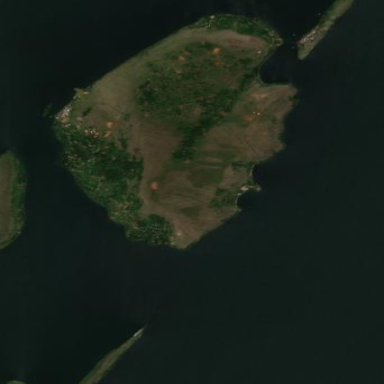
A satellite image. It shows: Island.